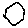
Label: hexagon